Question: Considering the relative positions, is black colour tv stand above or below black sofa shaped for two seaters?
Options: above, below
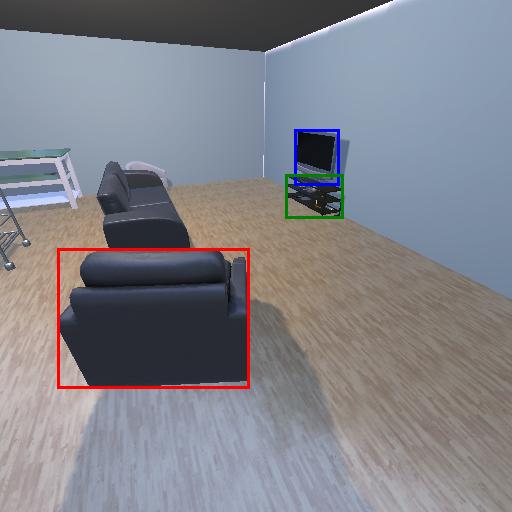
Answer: above